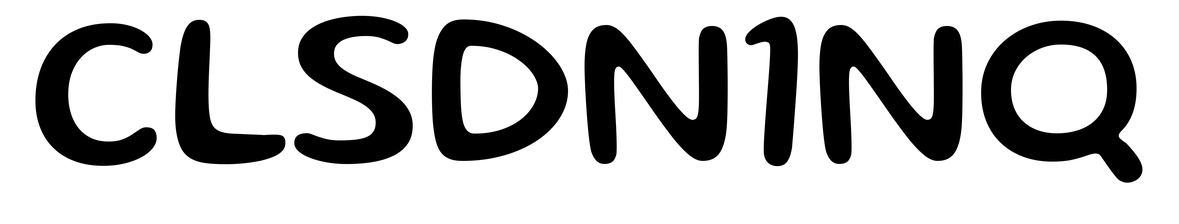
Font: Gluten_Regular